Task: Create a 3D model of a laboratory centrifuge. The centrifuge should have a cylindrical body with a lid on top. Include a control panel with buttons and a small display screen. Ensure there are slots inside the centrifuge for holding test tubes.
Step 561:
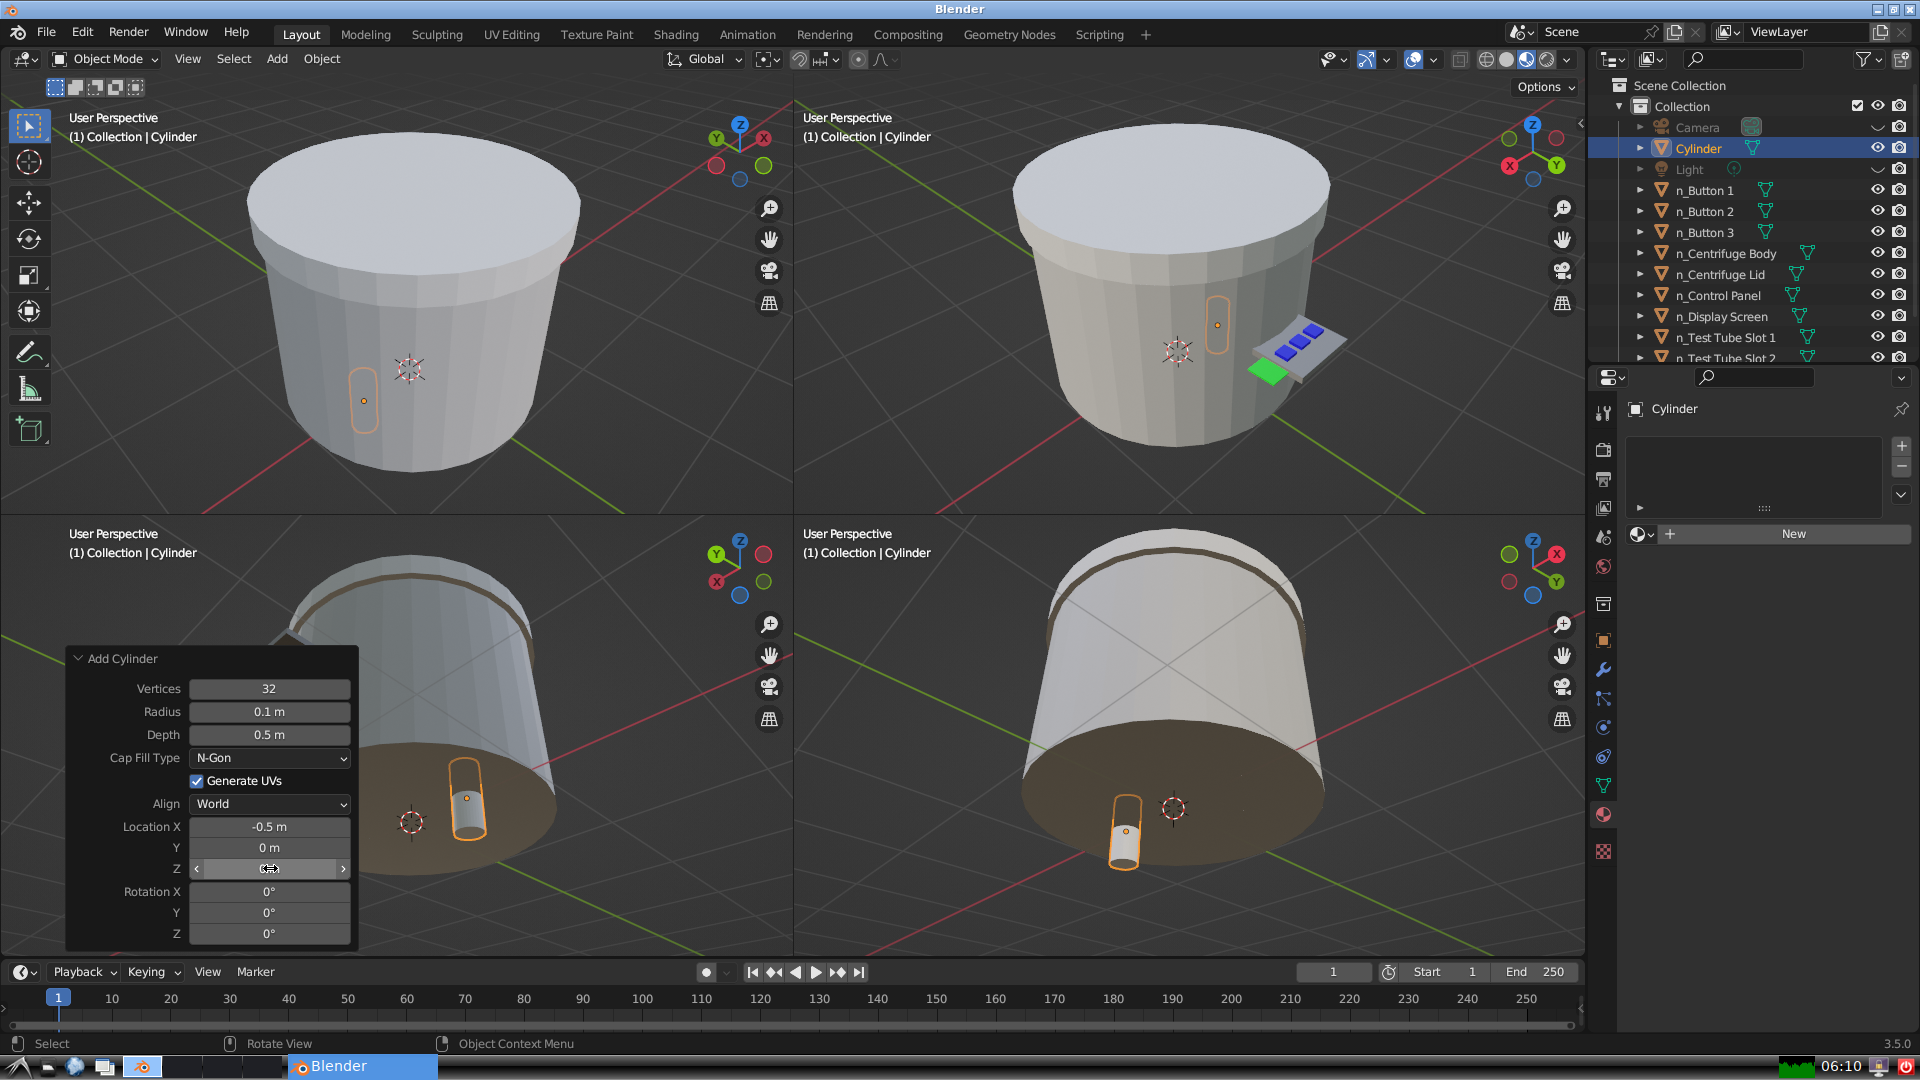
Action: click: no